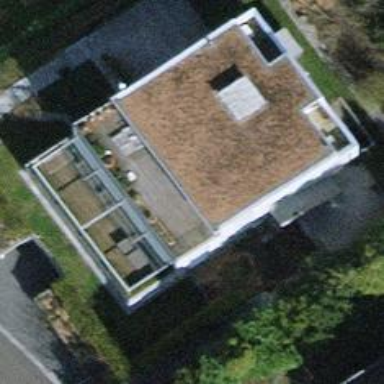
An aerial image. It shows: Balcony as part of building.